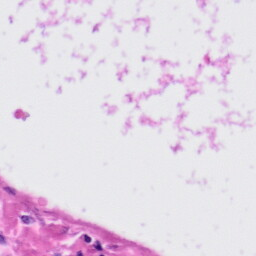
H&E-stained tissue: Liver